Platform: macOS
Application: Chrome
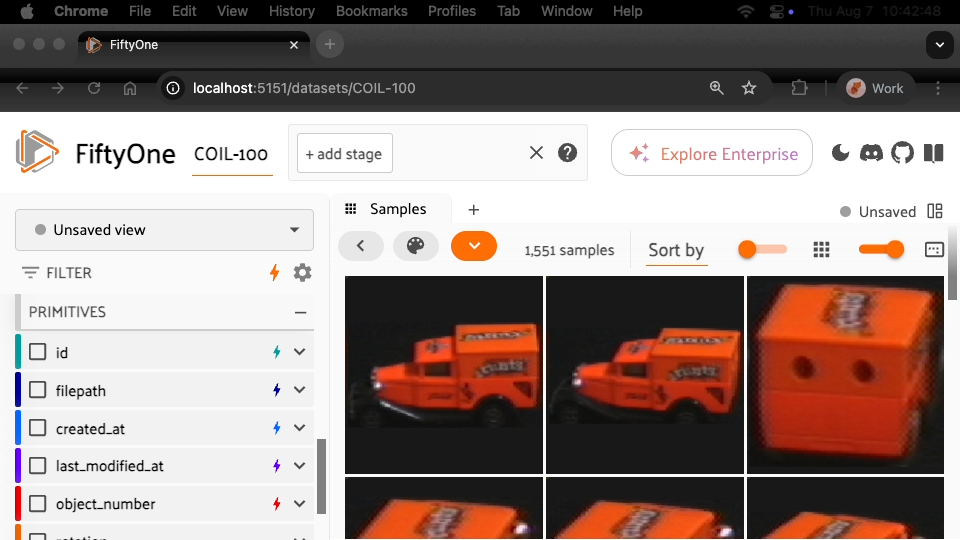
task_description: Visit us on GitHub
action_type: click
element_info: Icon
steps_since_start: 1